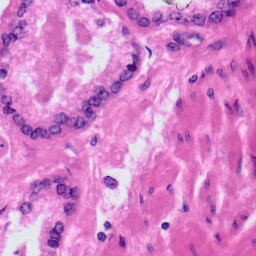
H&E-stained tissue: Prostate